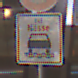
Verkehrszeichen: BeiNaesse
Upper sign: Geschwindigkeit70
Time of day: NotSpecified
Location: Indoor (Urban)
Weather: NotSpecified
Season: NotSpecified
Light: Artificial